Aerial crown-view tile of a tropical tree (Barro Colorado Island, Panama), acquired 20241216:
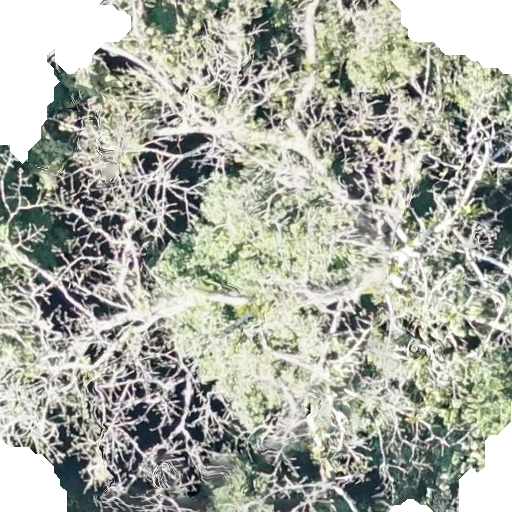
Species: Ceiba pentandra
GBIF accepted scientific name: Ceiba pentandra
Crown area: 429.048 m²